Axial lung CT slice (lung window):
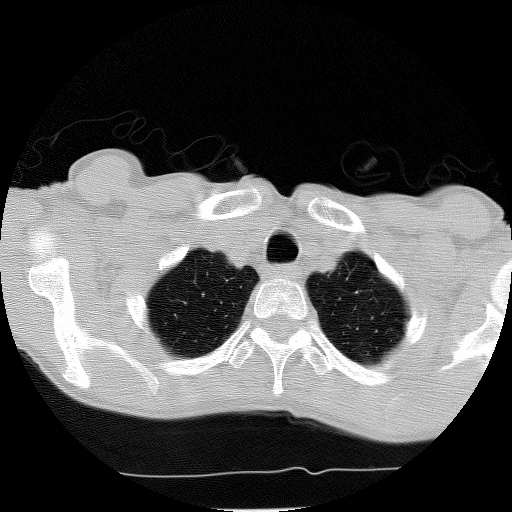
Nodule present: no